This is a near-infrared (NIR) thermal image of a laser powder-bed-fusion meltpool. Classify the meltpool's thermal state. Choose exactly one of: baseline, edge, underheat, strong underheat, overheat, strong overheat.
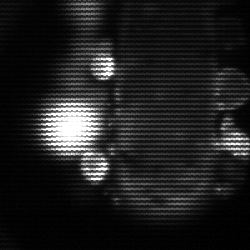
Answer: strong underheat